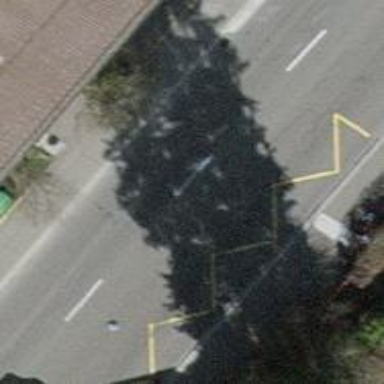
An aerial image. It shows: Trolleybus stop position for public transport.